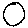
Label: circle